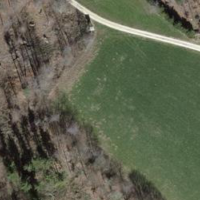
EUNIS habitat code: 44
Species observed at this site:
Pseudochorthippus parallelus
Chorthippus brunneus